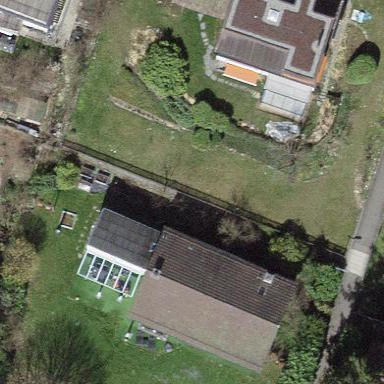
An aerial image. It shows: Residential building.